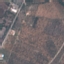
Land use / land cover class: PermanentCrop